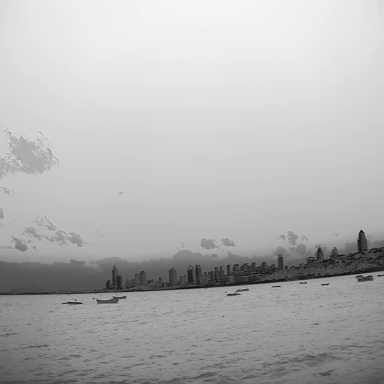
There are ten bulk_carriers in the infrared image.